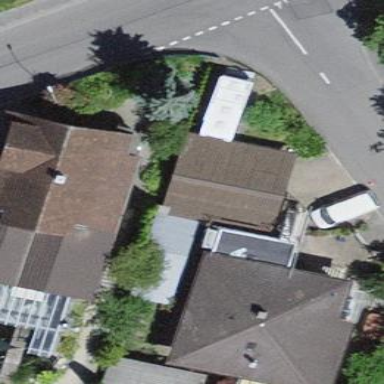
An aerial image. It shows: Garage.